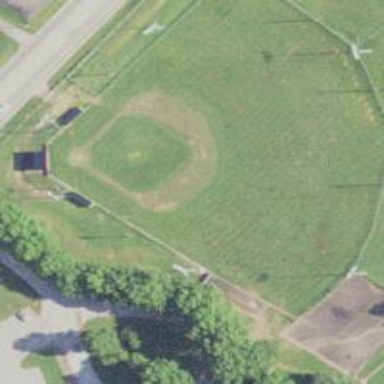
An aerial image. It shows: Baseball pitch for leisure land.